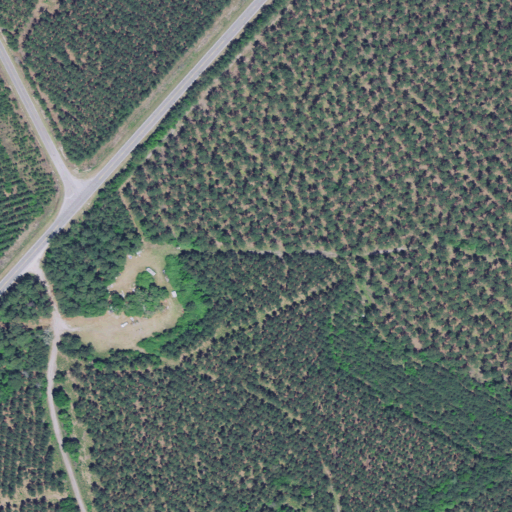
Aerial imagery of ridge(s) in South Carolina named Cross Bay Ridge containing evergreen forest, woody wetlands, open development, and low intensity development